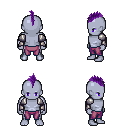
a pixel art fantasy rpg character, male body template, dark elf, purple skin, steel arm armor, magenta pants, purple mohawk hairstyle, four views (front, back, left, right), 2x2 character sprite sheet, small pixel art, hard edges, no anti-aliasing